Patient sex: F
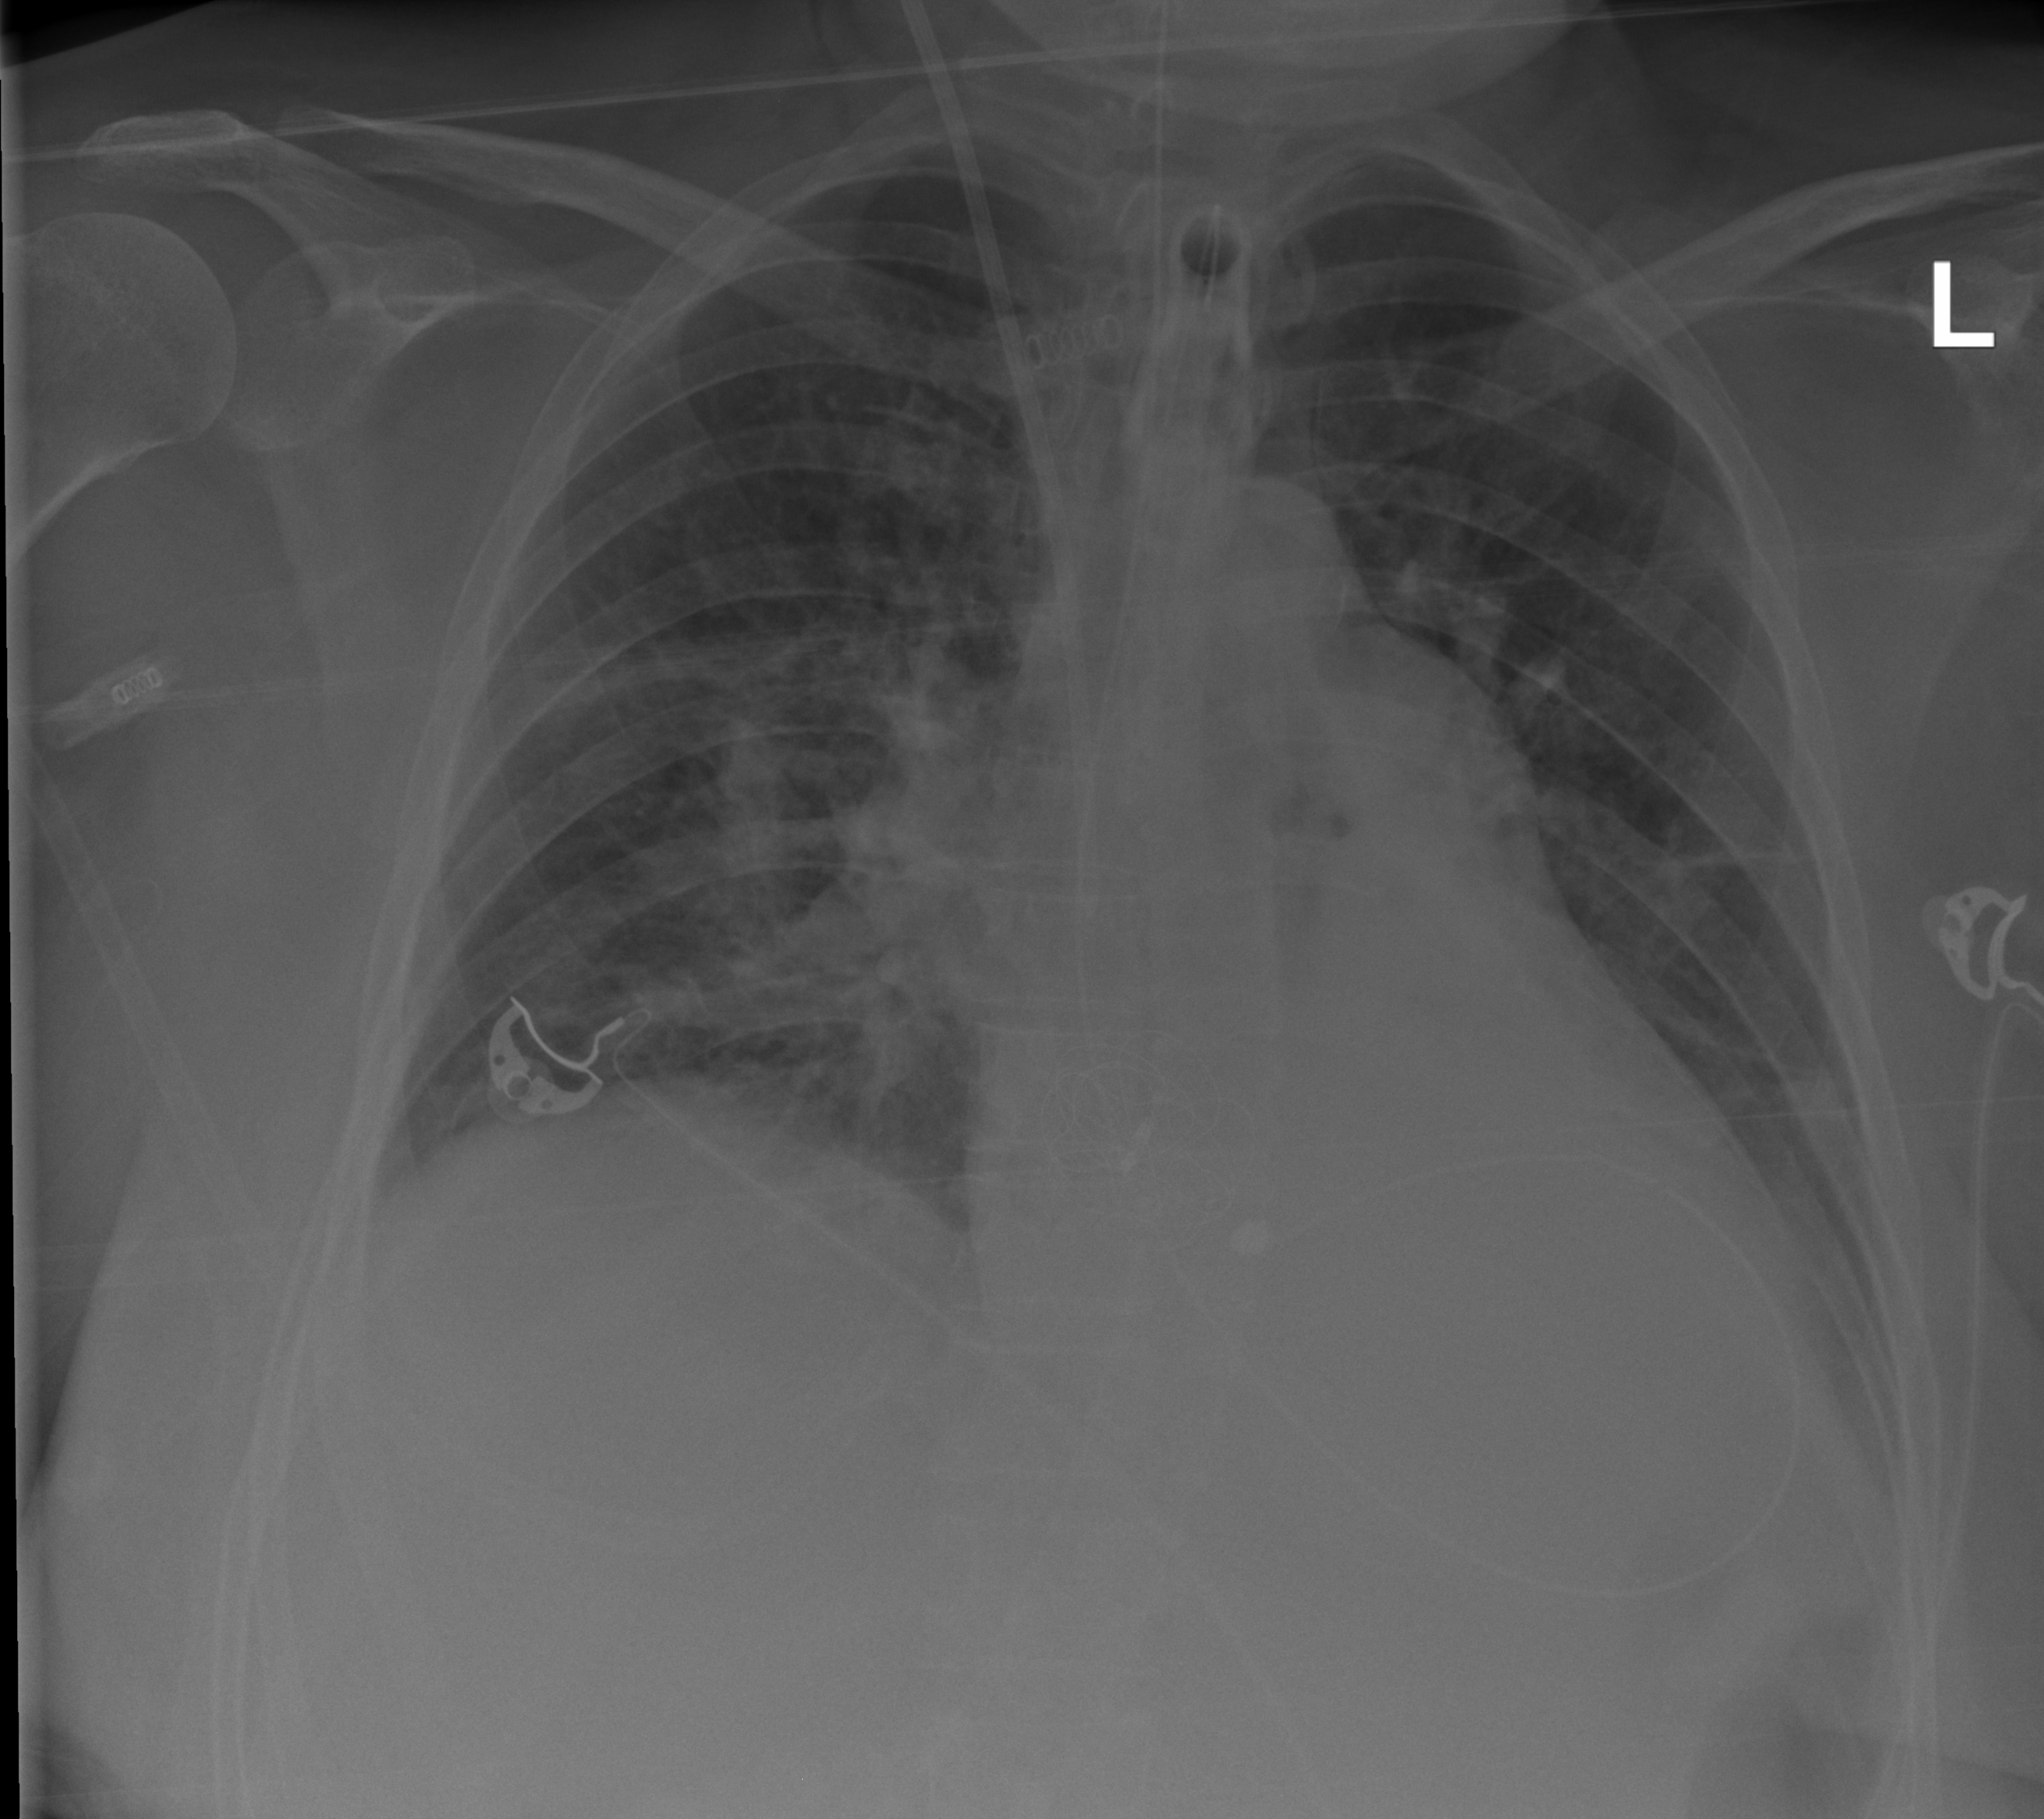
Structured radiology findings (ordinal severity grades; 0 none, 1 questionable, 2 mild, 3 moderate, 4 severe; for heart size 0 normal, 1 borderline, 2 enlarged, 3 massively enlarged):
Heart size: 1
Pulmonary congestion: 0
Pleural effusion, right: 0
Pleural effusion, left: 2
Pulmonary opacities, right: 2
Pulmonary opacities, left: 2
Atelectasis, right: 2
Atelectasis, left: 2